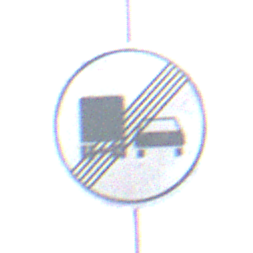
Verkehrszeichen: EndeUeberholverbotKraftfahrzeuge
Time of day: MorningAfternoon
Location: Outdoor (Urban)
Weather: Clear
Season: NotSpecified
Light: Natural